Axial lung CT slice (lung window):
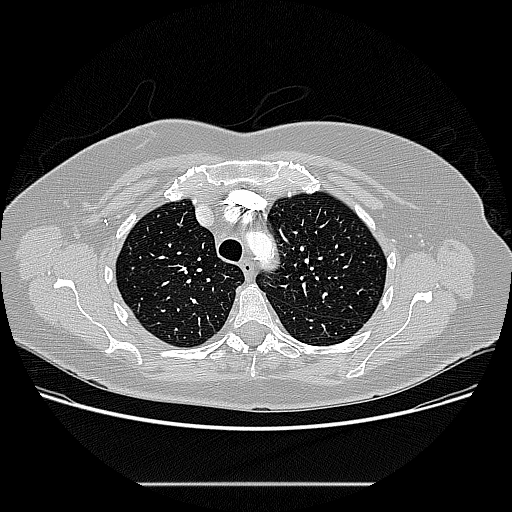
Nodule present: no